Interaction volume radius: 10 \u00c5
Interaction volume height: 15 \u00c5
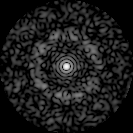
Disorder parameter: 0.833